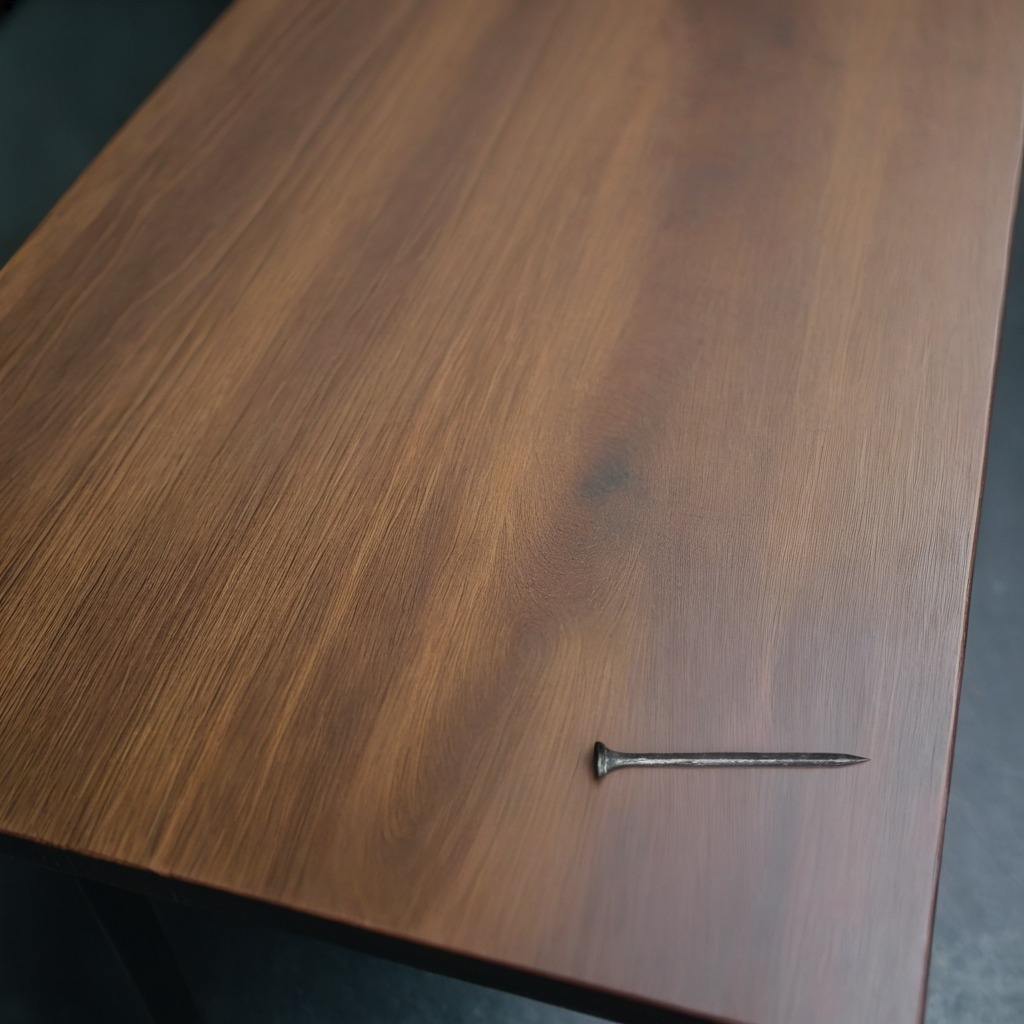
A nail is lying on the old table in the garage.